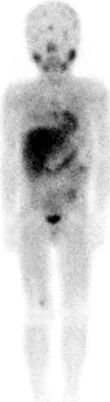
123I]mIBG scintigraphy before [131I]mIBG-treatment.
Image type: radiology (scintigraphy)